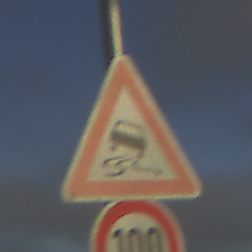
Verkehrszeichen: SchleuderOderRutschgefahr
Zusatzzeichen unten: Geschwindigkeit100
Umgebung: Outdoor, Nature
Tageszeit: SunriseSunset
Wetter: PartlyCloudy
Licht: Natural
Jahreszeit: NotSpecified
Kontrast: HighContrast